Question:
Hi! I have an interesting problem.
I have drawn in a HTML canvas a series of hexagons (ignore the dots)
For each hexagon I have it's x and y coordinates of their center, that's how I identify them.
I store the hexagons in an array called hexagons where I store Hexagons
'''
function Hexagon()
{
this.shape
this.x
this.y
}
'''
I have a function that returns an object with all the adjacent hexagons of a given hexagon
'''
function get_adjacent_hexagons(hexagon)
{
var x = hexagon.x
var y = hexagon.y
var adjacents = []
for(var i=0; i<editor_hexagons.length; i++)
{
if(editor_hexagons[i].x === x && editor_hexagons[i].y == y - (2*s))
{
adjacents.push(editor_hexagons[i])
}
if(editor_hexagons[i].x === x && editor_hexagons[i].y == y + (2*s))
{
adjacents.push(editor_hexagons[i])
}
if(editor_hexagons[i].x === x - (s*1.5) && editor_hexagons[i].y == y - s)
{
adjacents.push(editor_hexagons[i])
}
if(editor_hexagons[i].x === x - (s*1.5) && editor_hexagons[i].y == y + s)
{
adjacents.push(editor_hexagons[i])
}
if(editor_hexagons[i].x === x + (s*1.5) && editor_hexagons[i].y == y - s)
{
adjacents.push(editor_hexagons[i])
}
if(editor_hexagons[i].x === x + (s*1.5) && editor_hexagons[i].y == y + s)
{
adjacents.push(editor_hexagons[i])
}
}
return adjacents
}
'''
Given this information, is it possible to make an algorithm to check if all the hexagons are connected
That is if there is no hexagon or group of hexagons on their own?
For example in the picture provided they are all connected.
----- EDIT -----
This seems to be working
'''
function check_connection()
{
visited = []
visit_hexagon(hexagons[0])
}
function visit_hexagon(hexagon)
{
var not_visited = true
for(var i=0; i<visited.length; i++)
{
if(visited[i] === hexagon)
{
not_visited = false
break
}
}
if(not_visited)
{
visited.push(hexagon)
var adjacents = get_adjacent_hexagons(hexagon)
for(var i=0; i<adjacents.length; i++)
{
visit_hexagon(adjacents[i])
}
}
}
'''
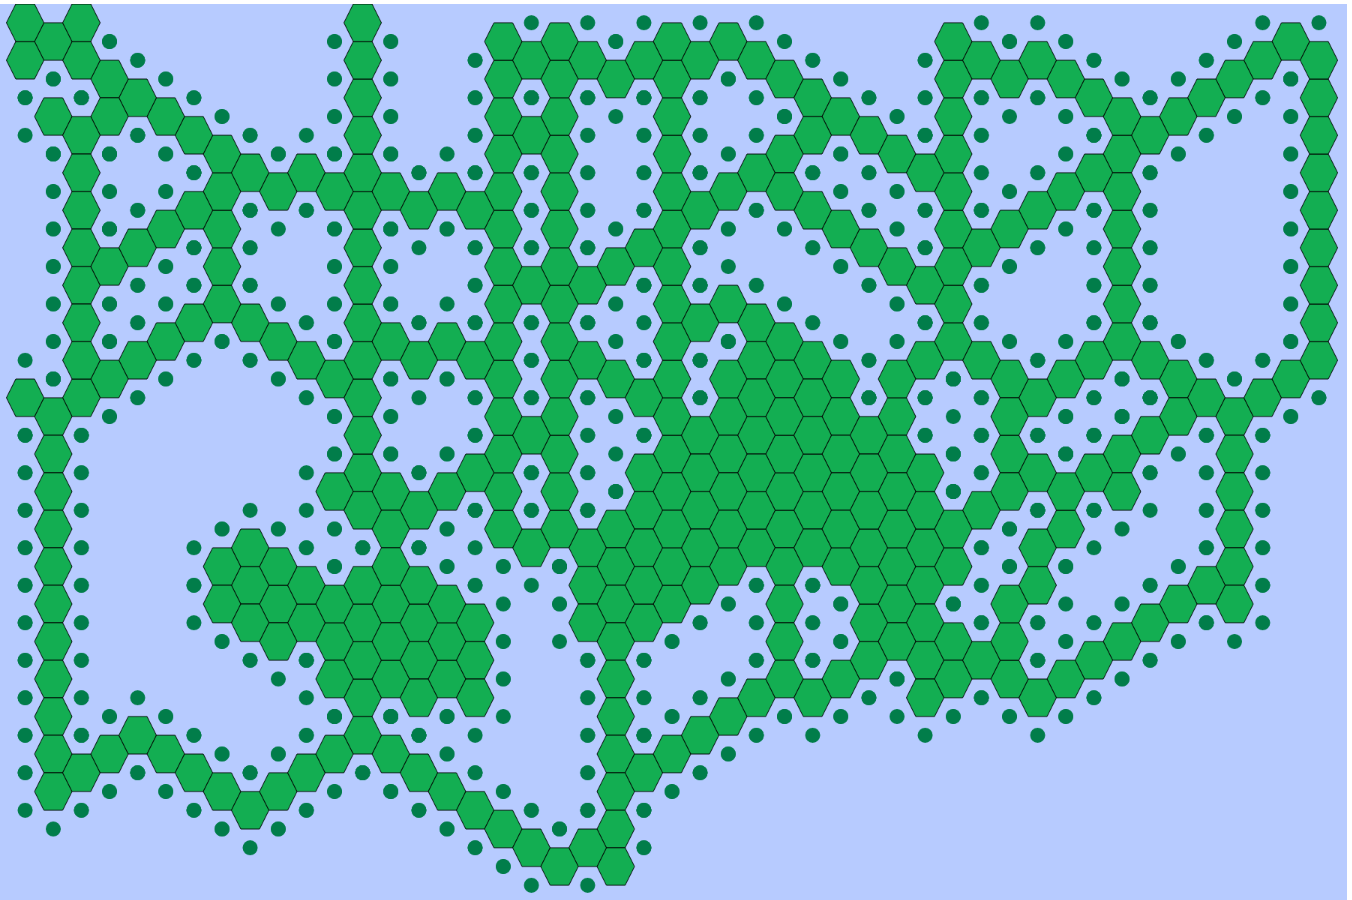
Answer: Start by organizing your nodes (hexagons) into a graph structure where each node has a reference to the other nodes it is connected to. Mark all nodes as "unvisited". Start at any node and perform a <URL> first search marking each node you find as "visited". If after this there are any nodes that are not marked "visited" then your graph is not completely connected.